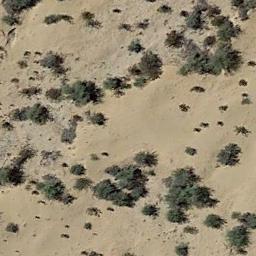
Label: chaparral